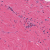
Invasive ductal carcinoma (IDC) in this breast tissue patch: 0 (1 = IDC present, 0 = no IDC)